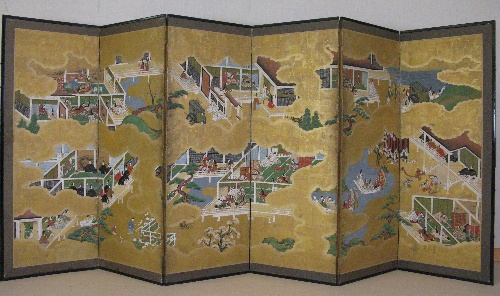
Date: 17th century
Object type: Screen
Classification: Paintings
Medium: Six-panel folding screen; ink, color, and gold on paper
Culture: Japan
Period: Edo period (1615–1868)
Dimensions: 33 1/16 in. x 12 ft. 1/8 in. (84 x 366 cm)
Department: Asian Art
Credit line: Gift of Jane Phyllis Krauss, 1986
Accession year: 1986
Repository: Metropolitan Museum of Art, New York, NY
Tags: Houses|Trees|Boats|Human Figures